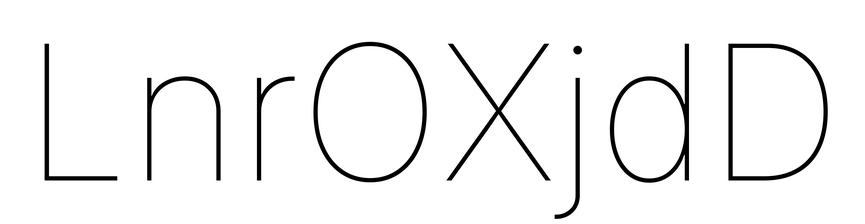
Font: Inter_Thin